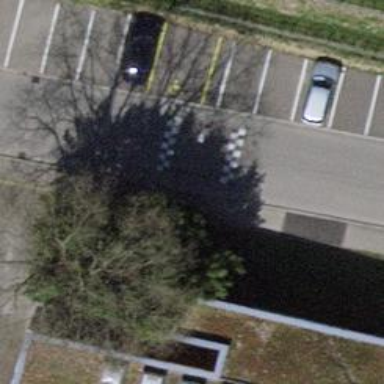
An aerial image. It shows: Traffic calming table.